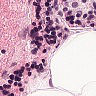
Metastatic tissue present: no